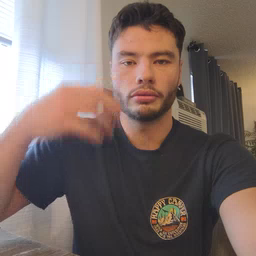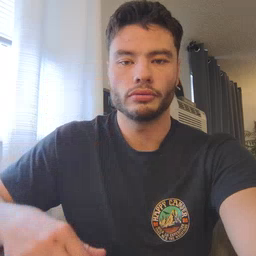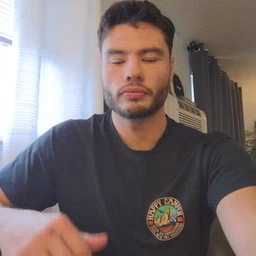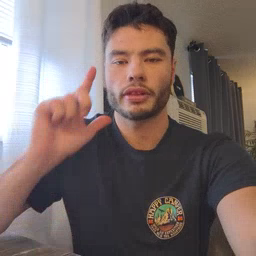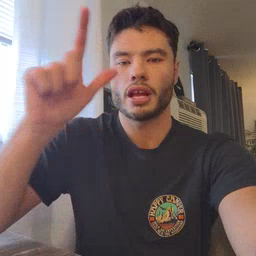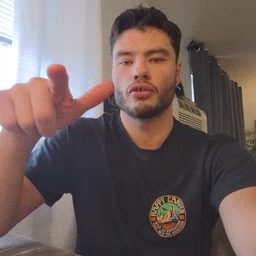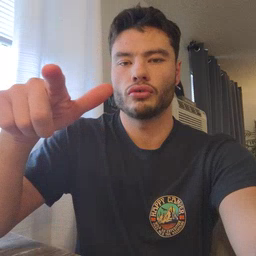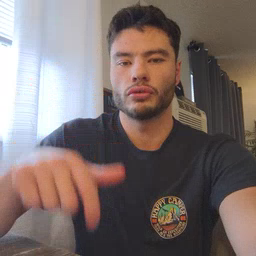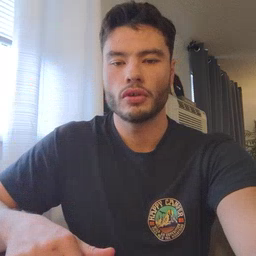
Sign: later